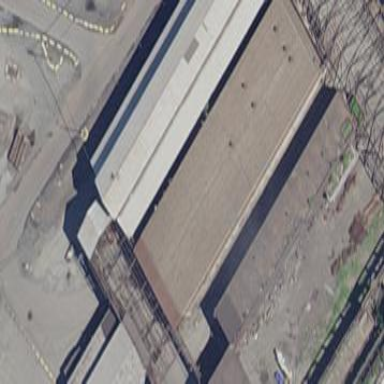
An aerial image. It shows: Industrial building.